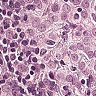
Metastatic tissue present: yes